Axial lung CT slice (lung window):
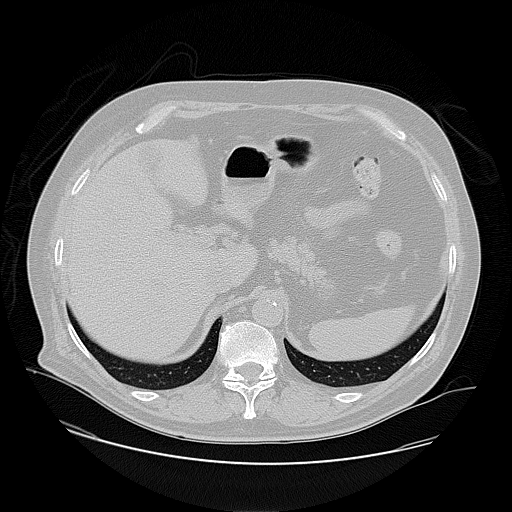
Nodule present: no